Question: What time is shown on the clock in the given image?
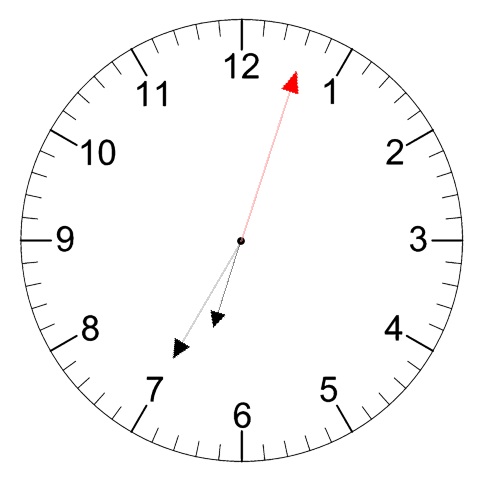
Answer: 06:35:03